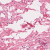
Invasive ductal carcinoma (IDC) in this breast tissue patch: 0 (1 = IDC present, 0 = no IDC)